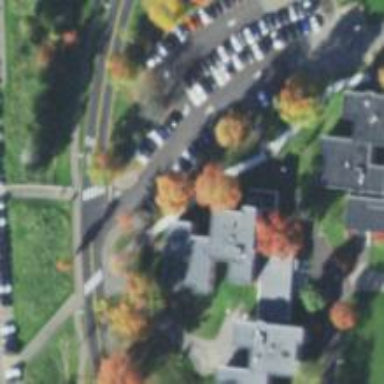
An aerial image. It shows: Dormitory building.